Field crop: maize
Growth stage: 2
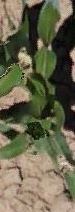
Species: maize